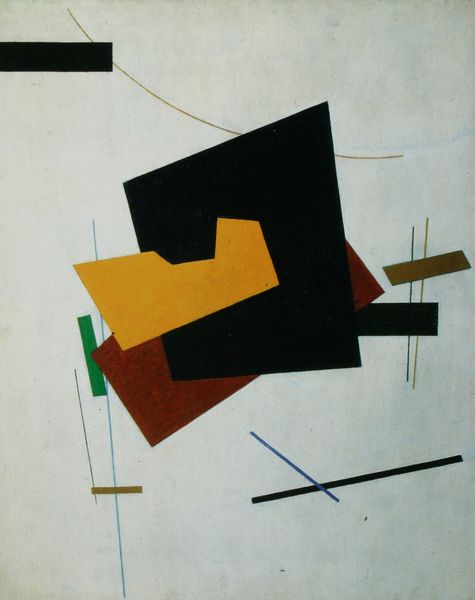
Titel: Suprematismus
Künstler: Iwan Kljun
Standort: Moskau
Institution: Tretjakow-Galerie
Schlagwörter: blau, gemälde, weiß, gelb, grün, komposition, ocker, ausschnitt, bewegung, braun, mitte, schwarz, zeichnung, rot, flächig, schräg, rund, klar, bogen, abstrakt, farben, fläche, flächen, modern, farbe, formen, grafik, linien, dunkelrot, gerade, striche, rechtecke, stangen, eckig, rechteck, linie, leinwand, kunst, graphisch, ecken, quadrate, kurve, geometrisch, stäbe, konstruktion, horizontal, farbfelder, block, kanten, geometrie, quadrat, viereck, bau, gekreuzt, kandinsky, konstruktivismus, horizontale, übereinander, vertikal, geo, überlagerung, kreuzungen, durchdringung, linen, überlappung, sriche, vielecke, malewitsch, kasimir, schwarzes quadrat, ggelb, malewich, form und farbe, gekruzt, kadnitzki, telefonhörer, orange weiß stäbe flächen schwarz grün rot